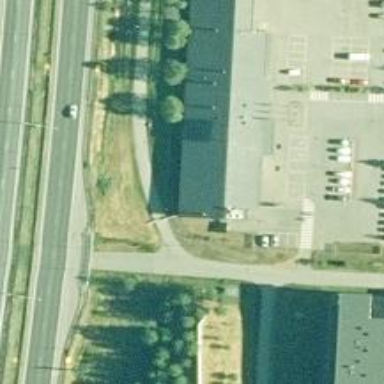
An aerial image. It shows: Asphalt cycleway.